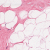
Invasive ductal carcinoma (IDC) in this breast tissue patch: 0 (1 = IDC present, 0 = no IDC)